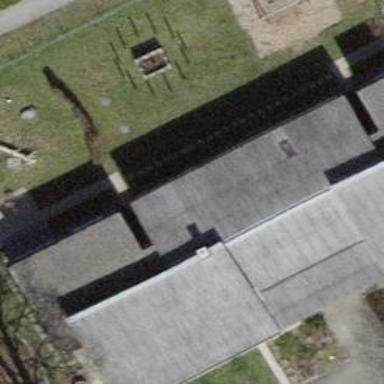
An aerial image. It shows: Kindergarten.